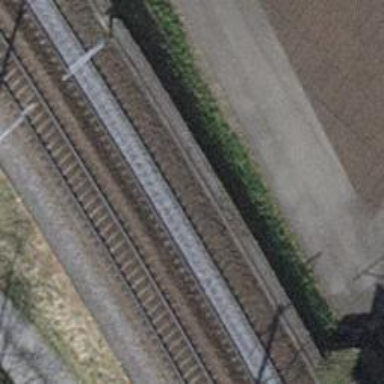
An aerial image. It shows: Single railway track with electrification through contact line.